Question: Hy!!
I Want to Integrate Jasper Report Integration 2.3.0 with Oracle Apex 5.1 according to Given Installation in Jasper Report Integration Index Page but not. There are some following issues that i am facing after Installation Please guide that Solution ..

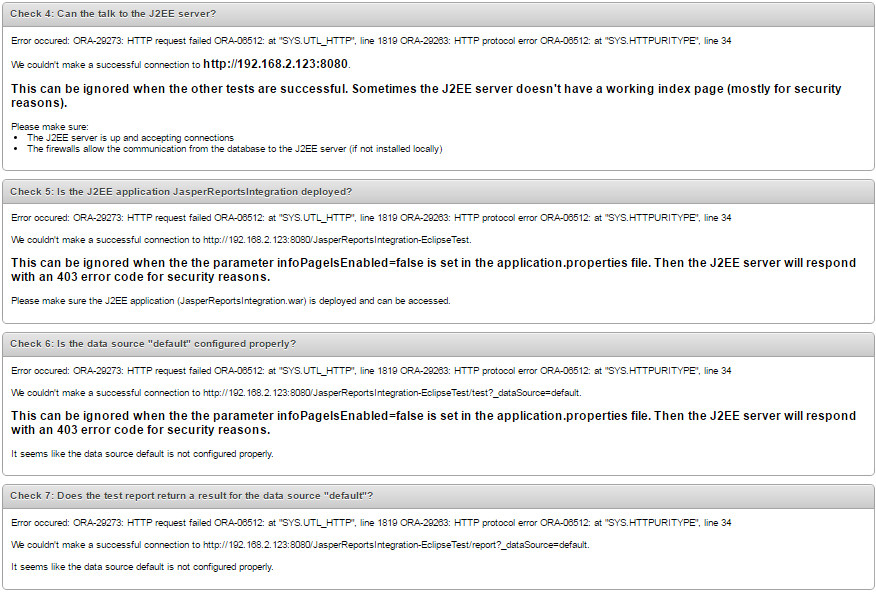
Answer: My guess is that it is the security in Oracle DB on UTL_HTTP. You have to allow access to destinations, in your case your JasperReport URL. Here is 1 link that describes allowing web resource access. <URL>
Here is the core of the article:
---
If you just want to read the content of a web page with HTTP, you can use the UTL_HTTP package.
Allowing Access
The database does not allow calls to any address a developer fancies; you need to set up an Access Control List (ACL) first. There are two steps: Create an ACL, and add a host and port range to the ACL.
To allow access to e.g. www.oracle.com, you could use the following:
'''
BEGIN
DBMS_NETWORK_ACL_ADMIN.create_acl (
acl => 'acl_oracle',
description => 'Allow access to oracle.com for testing',
principal => 'SCOTT',
is_grant => TRUE,
privilege => 'connect',
start_date => SYSTIMESTAMP,
end_date => NULL);
DBMS_NETWORK_ACL_ADMIN.assign_acl (
acl => 'acl_oracle',
host => 'www.oracle.com',
lower_port => 80,
upper_port => NULL);
COMMIT;
END;
/
'''